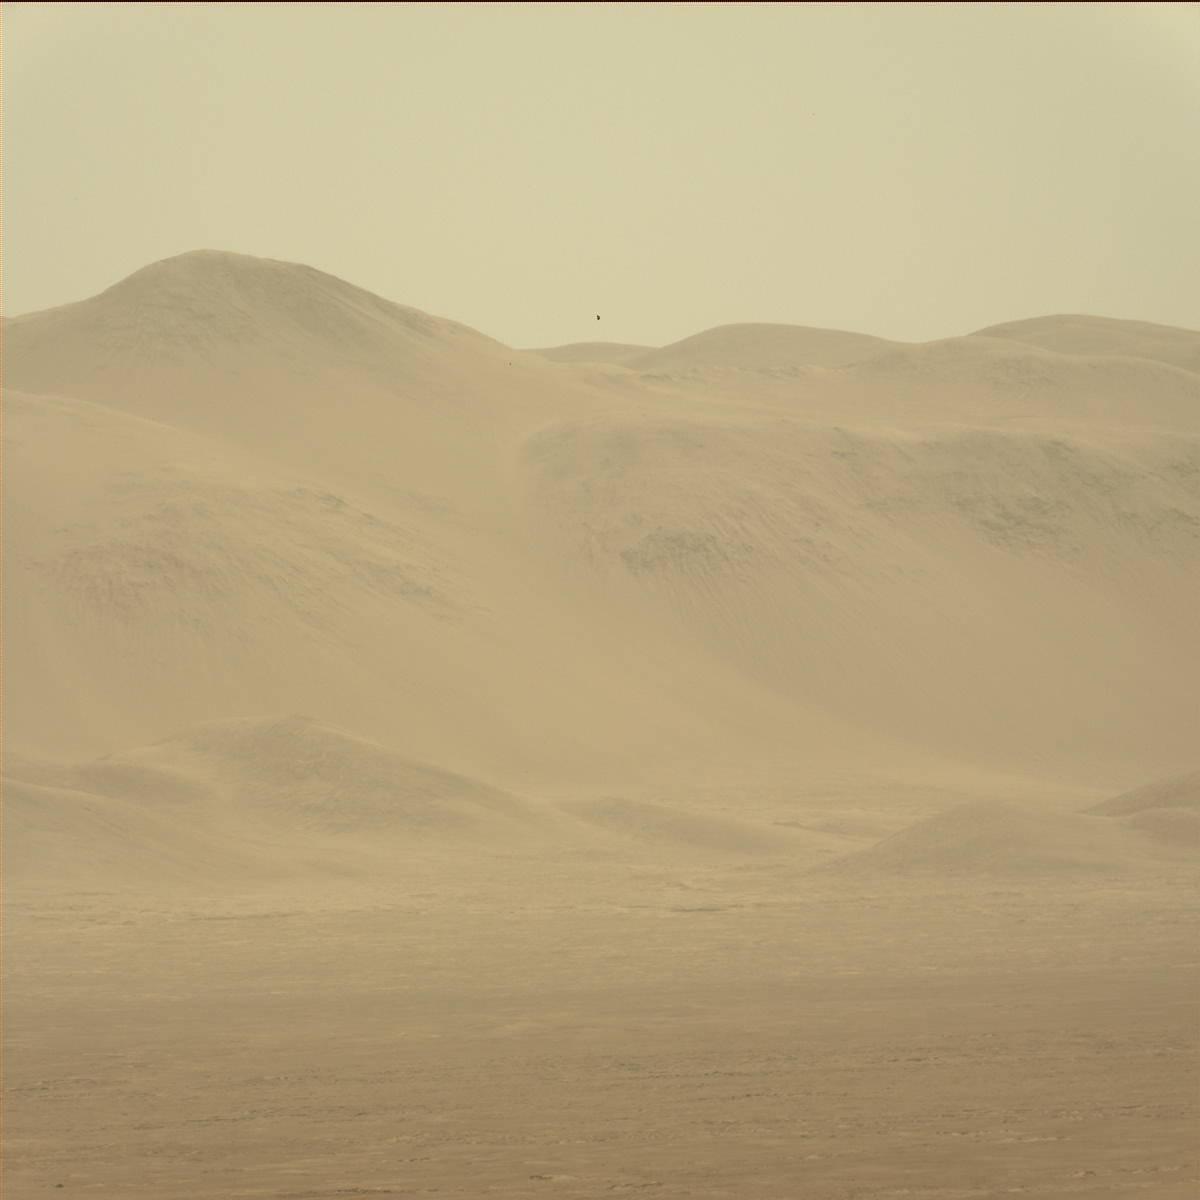
Terrain classes present: Ridge, Sky